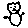
Label: cat